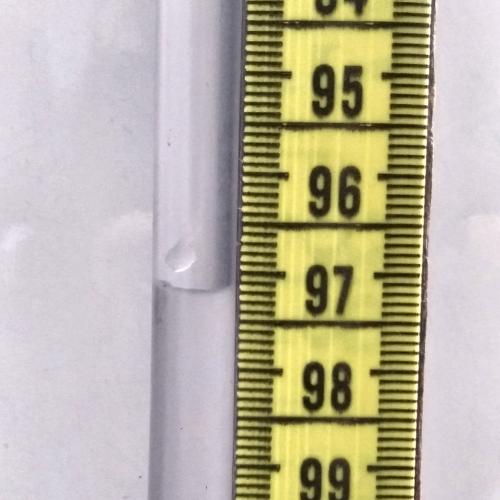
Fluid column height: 97.2 cm